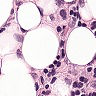
Metastatic tissue present: yes